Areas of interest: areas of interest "San Huang Temple Site"
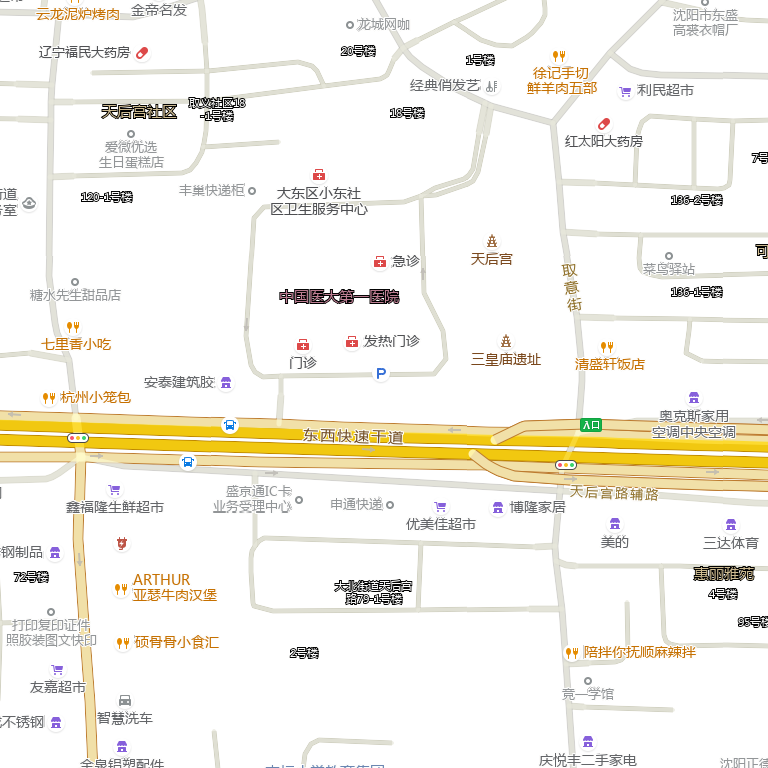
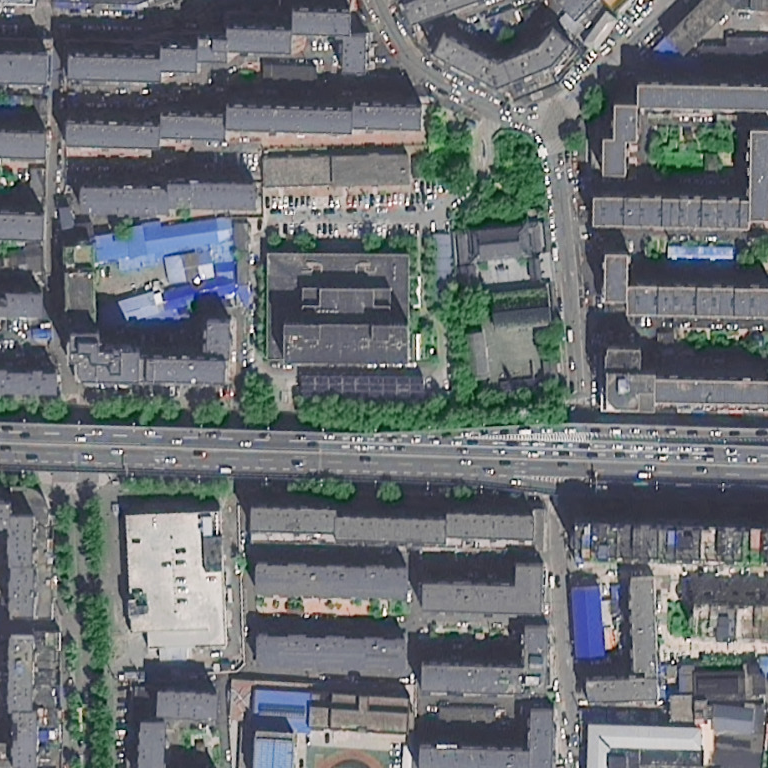